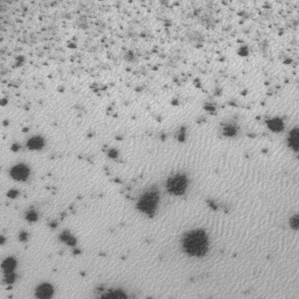
Label: frost